Question: Ice Cream Sandwich (Android 4.0) adds the option of having the 'Action Bar' at the bottom of the screen on phones, and that's something I'd love to have in an application of mine. The <URL> mention 'uiOptions="splitActionBarWhenNarrow"' for when you want something, i.e. tabs, at the top and 'Action Bar' shortcuts at the bottom. I've tried adding the line in the application manifest, as described in the docs, but haven't got it working thus far.
Here's an example:

Also, I noticed that on my Galaxy Nexus, which runs ICS, that the messaging application has the 'Action Bar' the bottom and nothing but the title on the top, so it must be possible to somehow force the 'Action Bar' to be at the bottom.
Any ideas?
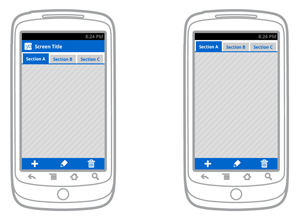
Answer: > I've tried adding the line in the application manifest, as described in the docs, but haven't got it working thus far.
It worked for me in <URL>. Here is the manifest:
'''
<?xml version="1.0" encoding="utf-8"?>
<manifest package="com.commonsware.android.actionbarbc"
xmlns:android="http://schemas.android.com/apk/res/android">
<application android:hardwareAccelerated="true"
android:icon="@drawable/cw"
android:label="@string/app_name">
<activity android:label="@string/app_name"
android:name=".InflationDemo"
android:uiOptions="splitActionBarWhenNarrow">
<intent-filter>
<action android:name="android.intent.action.MAIN" />
<category android:name="android.intent.category.LAUNCHER" />
</intent-filter>
</activity>
</application>
<uses-sdk android:minSdkVersion="4"
android:targetSdkVersion="11" />
<supports-screens android:anyDensity="true"
android:largeScreens="true"
android:normalScreens="true"
android:smallScreens="true"
android:xlargeScreens="true" />
</manifest>
'''
> Also, I noticed that on my Galaxy Nexus, which runs ICS, that the messaging application has the Action Bar the bottom and nothing but the title on the top, so it must be possible to somehow force the Action Bar to be at the bottom.
If you are referring to the conversation list, that is the 'ActionBar' at the top and bottom, using 'splitActionBarWhenNarrow' and the following setup code:
'''
private void setupActionBar() {
ActionBar actionBar = getActionBar();
ViewGroup v = (ViewGroup)LayoutInflater.from(this)
.inflate(R.layout.conversation_list_actionbar, null);
actionBar.setDisplayOptions(ActionBar.DISPLAY_SHOW_CUSTOM,
ActionBar.DISPLAY_SHOW_CUSTOM);
actionBar.setCustomView(v,
new ActionBar.LayoutParams(ActionBar.LayoutParams.WRAP_CONTENT,
ActionBar.LayoutParams.WRAP_CONTENT,
Gravity.CENTER_VERTICAL | Gravity.RIGHT));
mUnreadConvCount = (TextView)v.findViewById(R.id.unread_conv_count);
}
'''